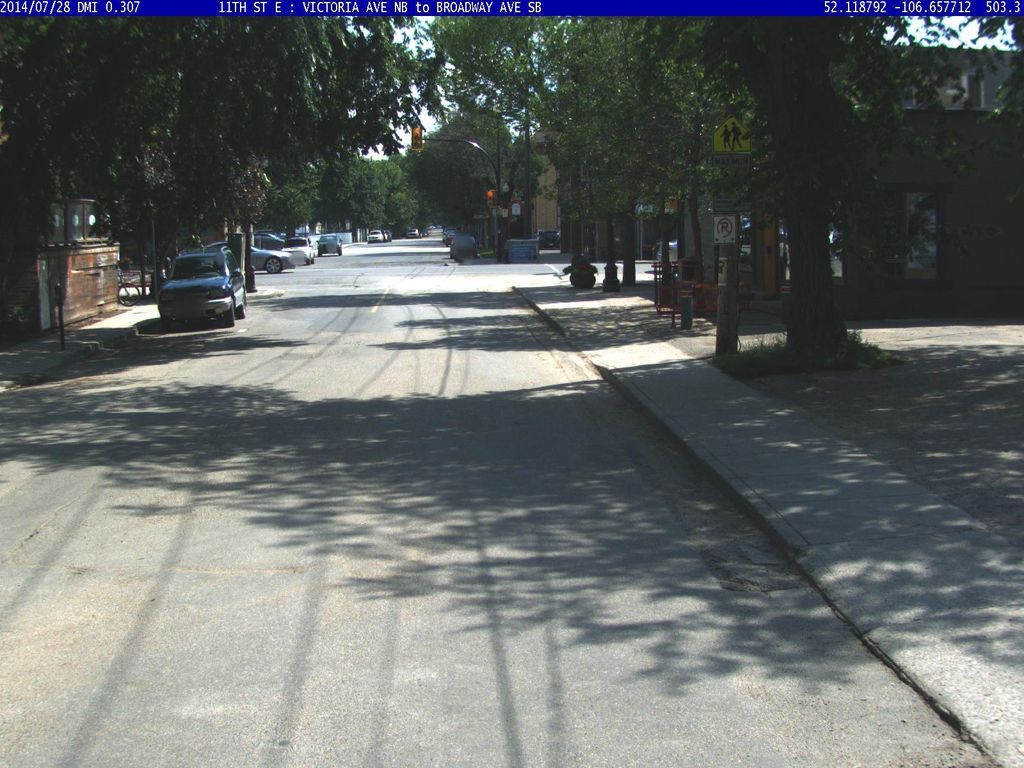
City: saskatoon